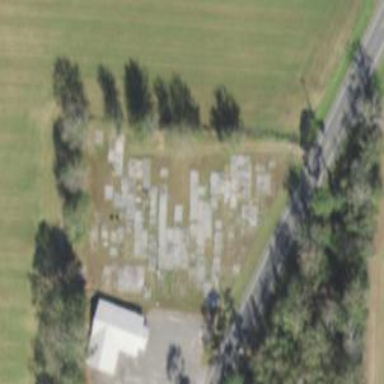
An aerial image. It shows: Cemetery.